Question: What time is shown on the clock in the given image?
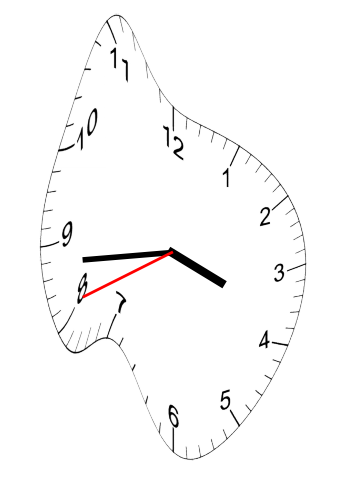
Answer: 03:43:41